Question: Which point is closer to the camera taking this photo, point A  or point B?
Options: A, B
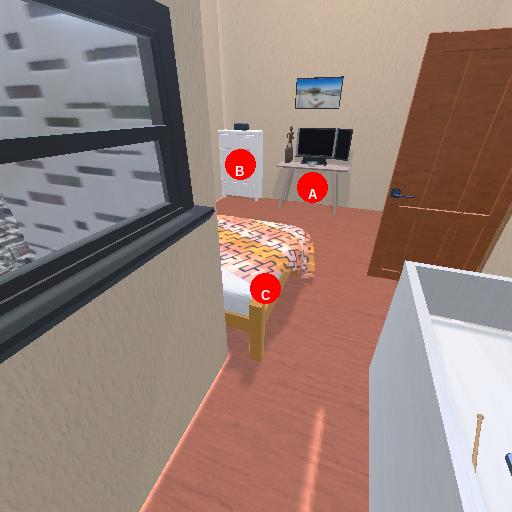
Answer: A